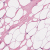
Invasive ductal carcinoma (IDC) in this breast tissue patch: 0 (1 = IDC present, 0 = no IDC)